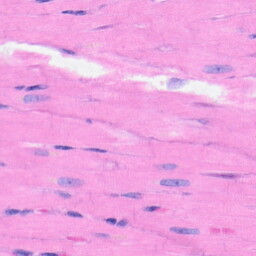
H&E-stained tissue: Heart